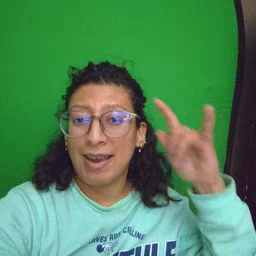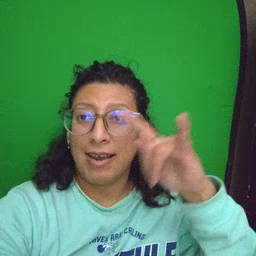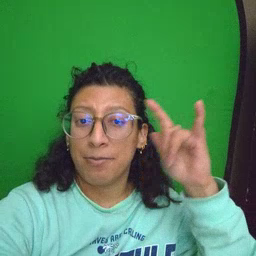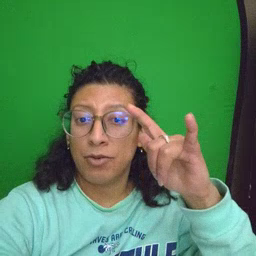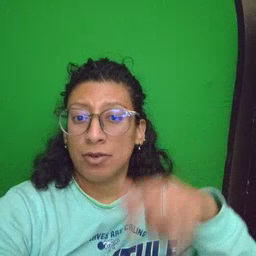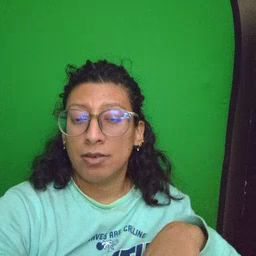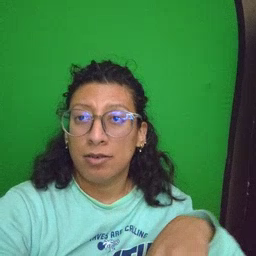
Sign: airplane